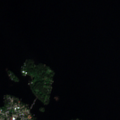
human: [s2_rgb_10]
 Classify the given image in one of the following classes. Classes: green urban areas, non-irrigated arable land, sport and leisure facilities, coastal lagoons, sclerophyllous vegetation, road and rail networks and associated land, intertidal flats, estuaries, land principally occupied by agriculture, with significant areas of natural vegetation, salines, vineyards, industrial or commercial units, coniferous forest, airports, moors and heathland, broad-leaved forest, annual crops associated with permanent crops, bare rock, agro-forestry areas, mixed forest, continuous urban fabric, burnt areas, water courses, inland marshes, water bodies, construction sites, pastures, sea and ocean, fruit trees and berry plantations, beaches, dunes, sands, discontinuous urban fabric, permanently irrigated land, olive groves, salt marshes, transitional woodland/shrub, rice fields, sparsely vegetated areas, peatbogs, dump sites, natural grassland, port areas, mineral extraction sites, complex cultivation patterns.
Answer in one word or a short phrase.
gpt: water bodies